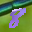
Label: 8